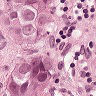
Metastatic tissue present: yes